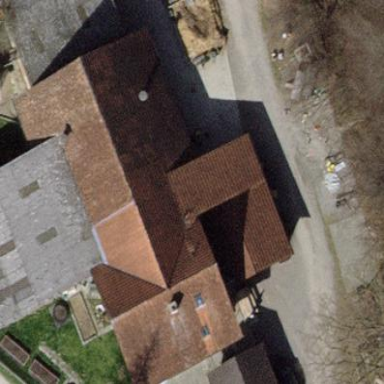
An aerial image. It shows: Farm building.